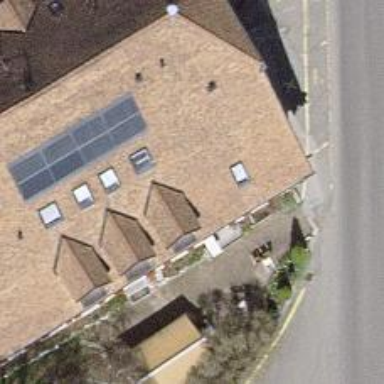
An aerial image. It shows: Restaurant.